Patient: sex F, age 86
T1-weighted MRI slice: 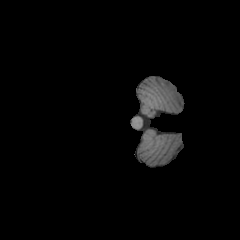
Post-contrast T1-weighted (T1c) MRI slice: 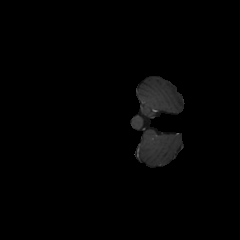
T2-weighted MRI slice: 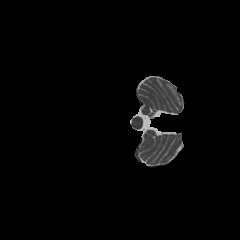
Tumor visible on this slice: no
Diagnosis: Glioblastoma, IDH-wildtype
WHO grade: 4